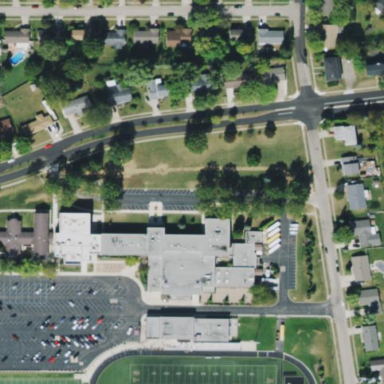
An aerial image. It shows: School.